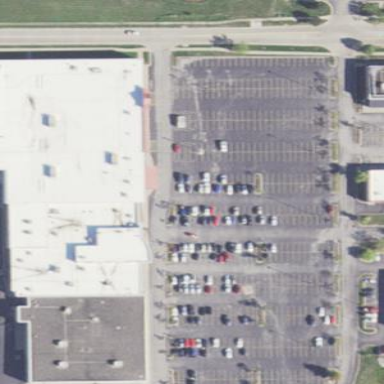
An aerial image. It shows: Retail building.